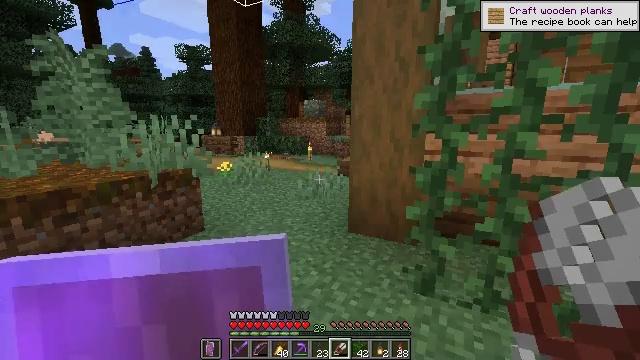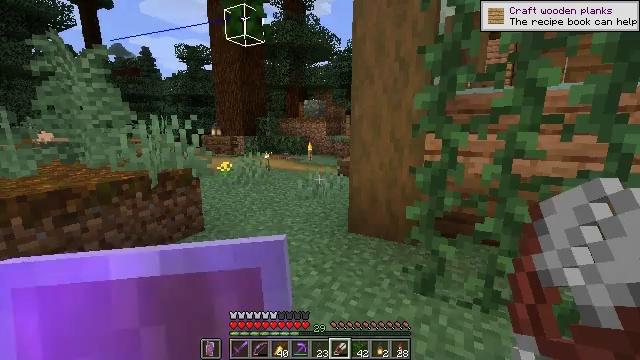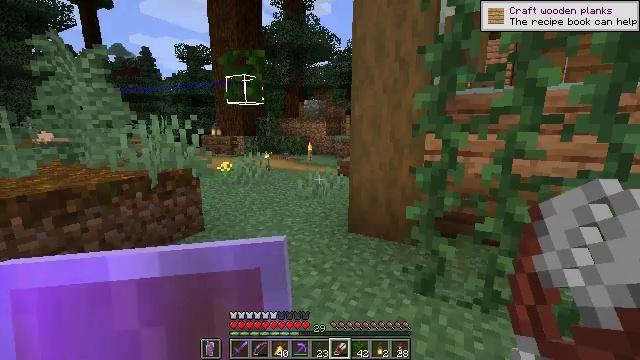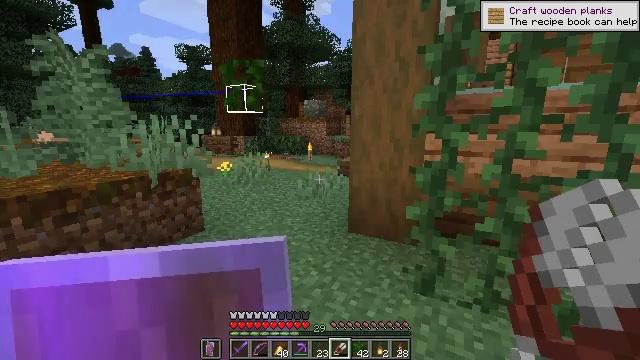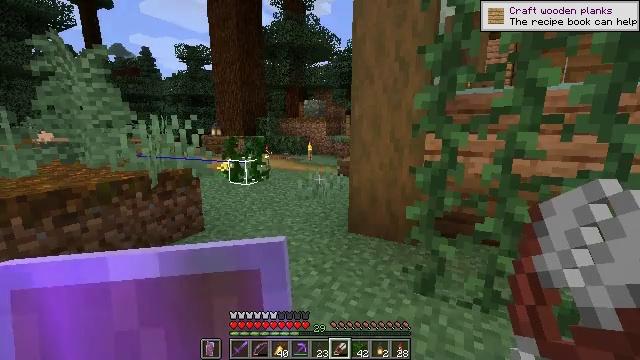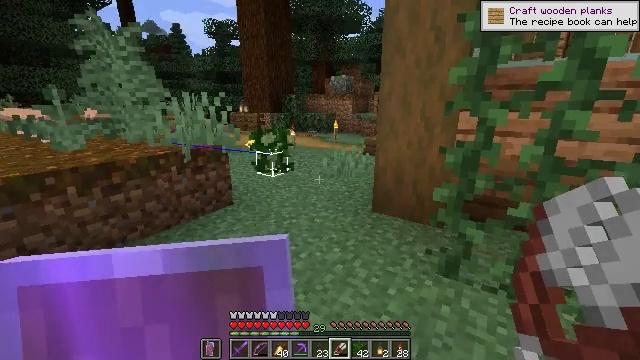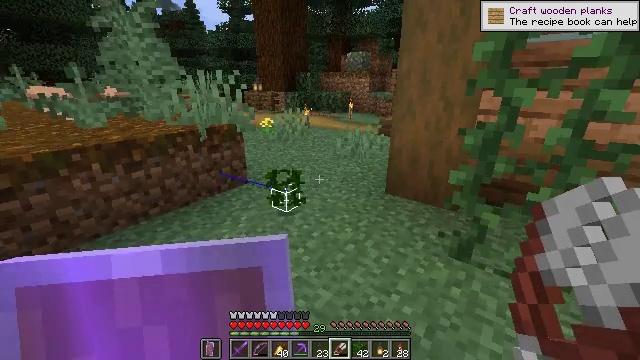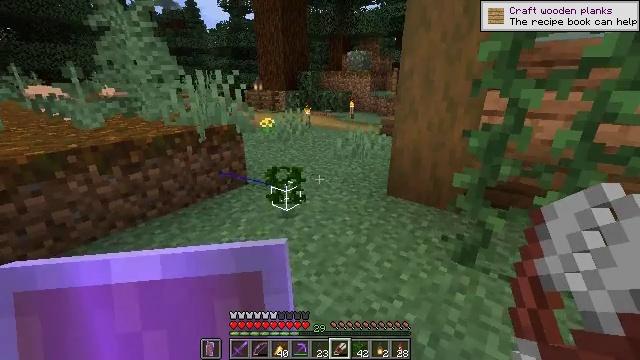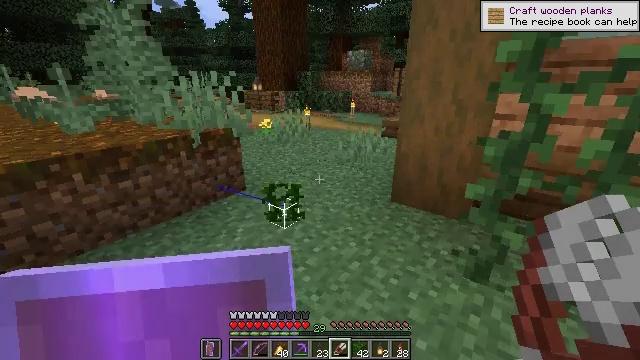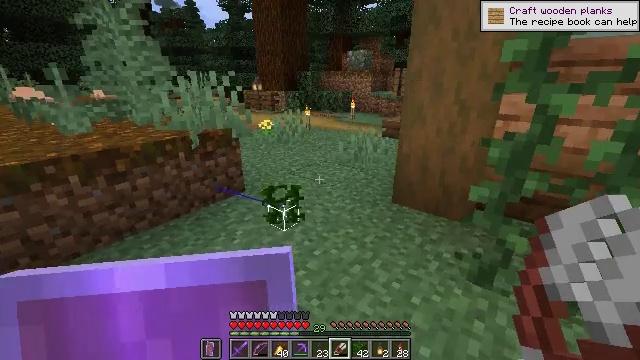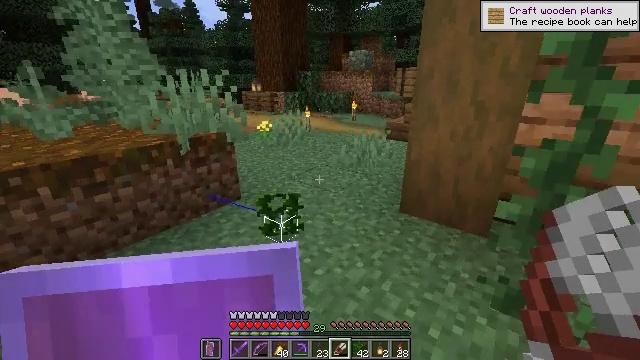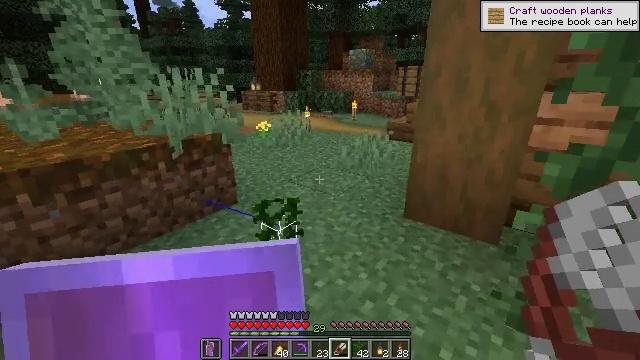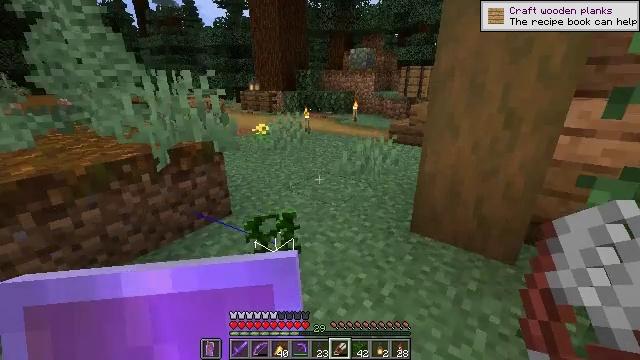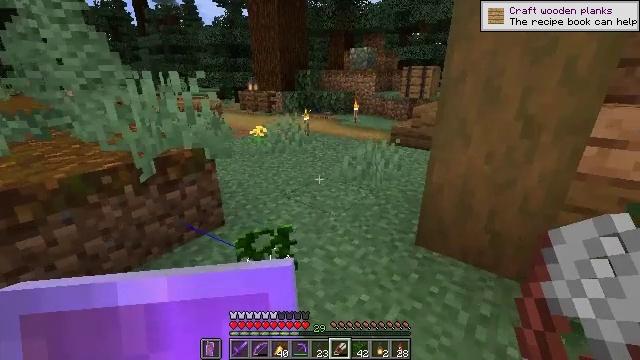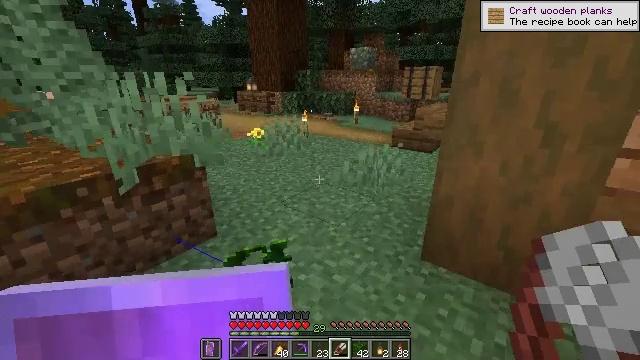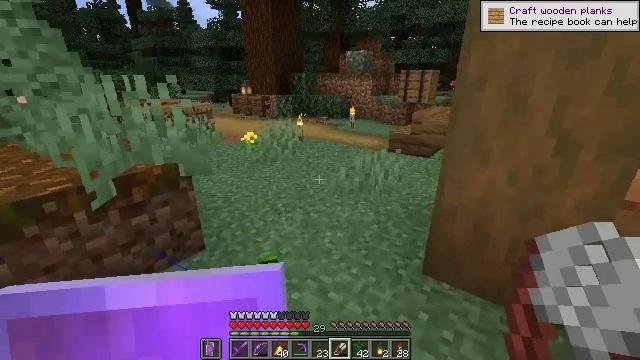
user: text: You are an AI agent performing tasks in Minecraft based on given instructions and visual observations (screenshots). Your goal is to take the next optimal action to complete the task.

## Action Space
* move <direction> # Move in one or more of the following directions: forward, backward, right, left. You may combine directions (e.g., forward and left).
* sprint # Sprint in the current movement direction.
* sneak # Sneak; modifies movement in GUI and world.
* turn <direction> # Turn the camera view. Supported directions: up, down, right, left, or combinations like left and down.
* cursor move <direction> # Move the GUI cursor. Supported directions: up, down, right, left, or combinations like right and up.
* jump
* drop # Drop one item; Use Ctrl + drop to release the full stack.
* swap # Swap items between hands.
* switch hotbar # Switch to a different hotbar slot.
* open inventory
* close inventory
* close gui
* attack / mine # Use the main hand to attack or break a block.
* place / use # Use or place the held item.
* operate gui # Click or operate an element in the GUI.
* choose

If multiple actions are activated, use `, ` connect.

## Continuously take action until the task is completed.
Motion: motion action
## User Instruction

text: Break the vines.
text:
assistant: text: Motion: no_op
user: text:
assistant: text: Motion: no_op
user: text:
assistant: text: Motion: no_op
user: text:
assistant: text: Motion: no_op
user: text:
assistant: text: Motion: turn left and down
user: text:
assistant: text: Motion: turn left and down
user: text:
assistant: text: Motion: move forward
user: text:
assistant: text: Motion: move forward
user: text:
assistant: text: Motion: move forward
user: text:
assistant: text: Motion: move forward
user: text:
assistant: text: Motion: move forward
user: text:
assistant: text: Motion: move forward
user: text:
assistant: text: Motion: move forward
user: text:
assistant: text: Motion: move forward
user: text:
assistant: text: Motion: move forward
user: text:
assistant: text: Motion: move forward, turn right and up
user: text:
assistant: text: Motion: turn right and up
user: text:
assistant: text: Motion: turn right and up
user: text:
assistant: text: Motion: move right, turn right and up
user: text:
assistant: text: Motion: move right, turn right and up
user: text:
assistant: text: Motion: move right
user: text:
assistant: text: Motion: move right
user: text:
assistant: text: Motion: move right, turn left and down
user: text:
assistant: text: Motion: turn left and down
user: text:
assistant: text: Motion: turn left and down
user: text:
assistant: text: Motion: turn down
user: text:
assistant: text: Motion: no_op
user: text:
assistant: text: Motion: no_op
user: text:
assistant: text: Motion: no_op
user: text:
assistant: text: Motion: no_op